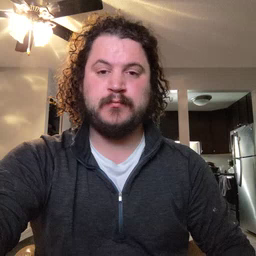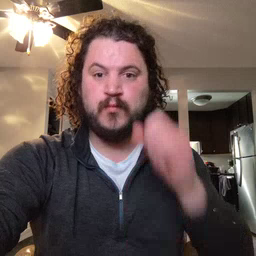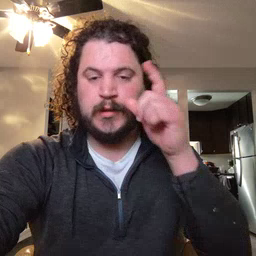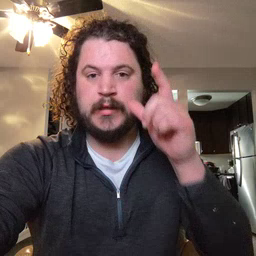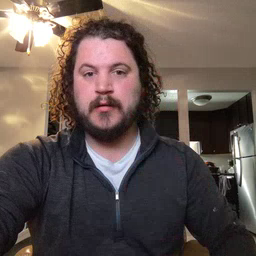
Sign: awake